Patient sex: M
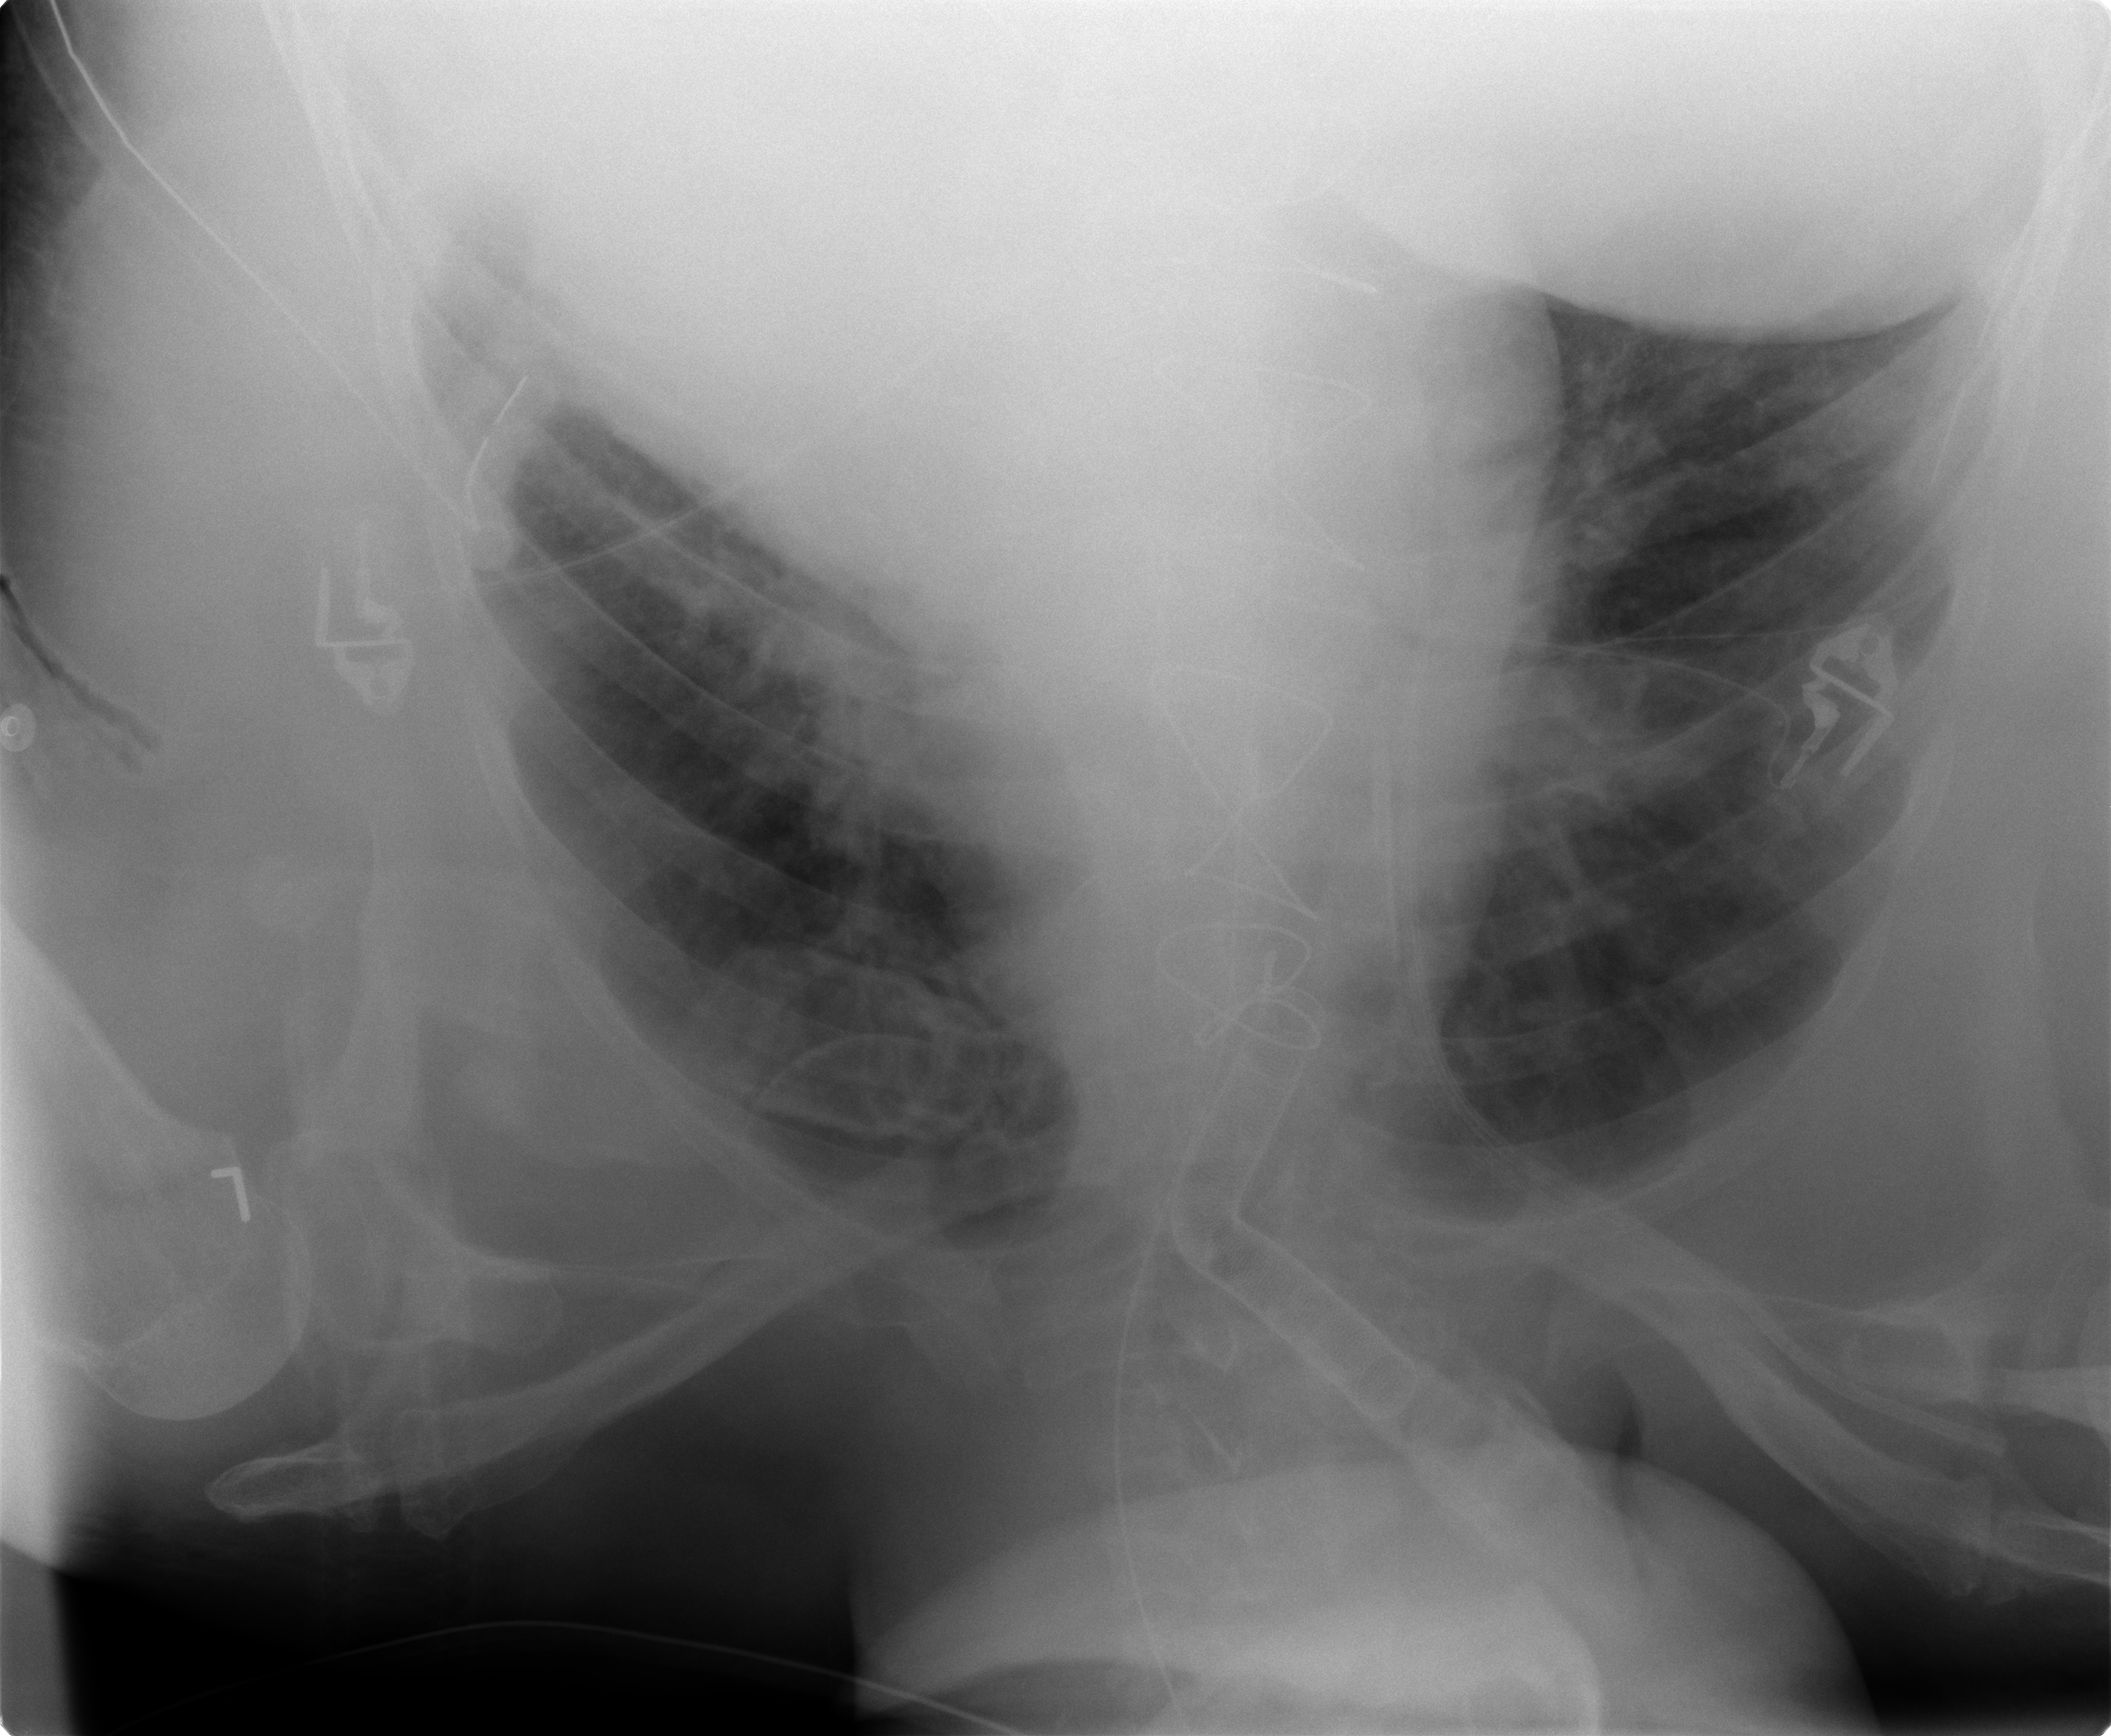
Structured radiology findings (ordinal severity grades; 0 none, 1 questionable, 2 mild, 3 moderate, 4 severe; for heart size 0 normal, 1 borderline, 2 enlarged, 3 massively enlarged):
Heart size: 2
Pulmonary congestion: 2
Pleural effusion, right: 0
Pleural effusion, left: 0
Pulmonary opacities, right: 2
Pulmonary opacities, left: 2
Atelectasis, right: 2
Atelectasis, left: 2